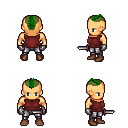
a pixel art fantasy rpg character, male body template, human, tanned skin, maroon sleeveless shirt, metal pants, green short mohawk hairstyle, metal gloves, brown shoes, dagger, four views (front, back, left, right), 2x2 character sprite sheet, small pixel art, hard edges, no anti-aliasing